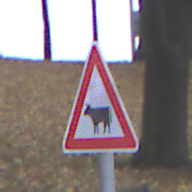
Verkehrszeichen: ViehtriebRechts
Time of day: MorningAfternoon
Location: Outdoor (Urban)
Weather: Overcast
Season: NotSpecified
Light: Natural